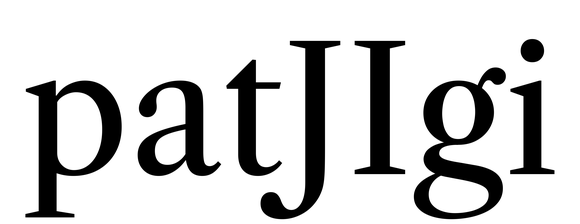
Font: LibreCaslonText_Regular